Aerial crown-view tile of a tropical tree (Barro Colorado Island, Panama), acquired 20250818:
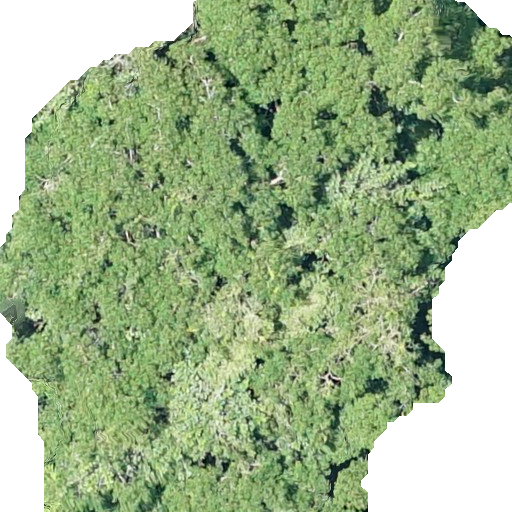
Species: Hura crepitans
GBIF accepted scientific name: Hura crepitans
Crown area: 346.532 m²